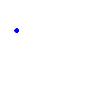
Particle: pion